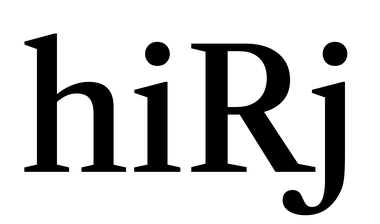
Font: LibreCaslonText_Medium